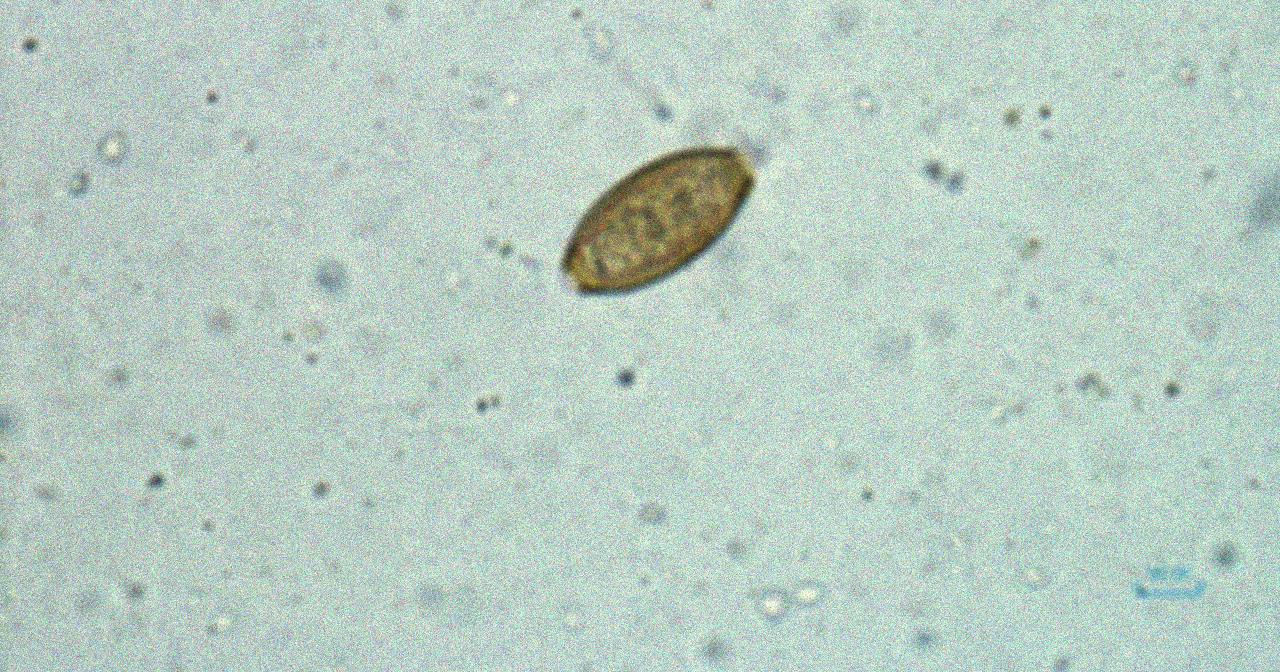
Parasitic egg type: Trichuris trichiura